Field crop: tomato
Growth stage: 1
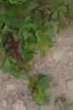
Species: portulaca